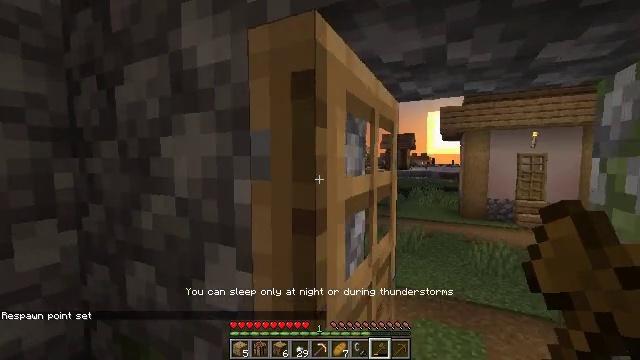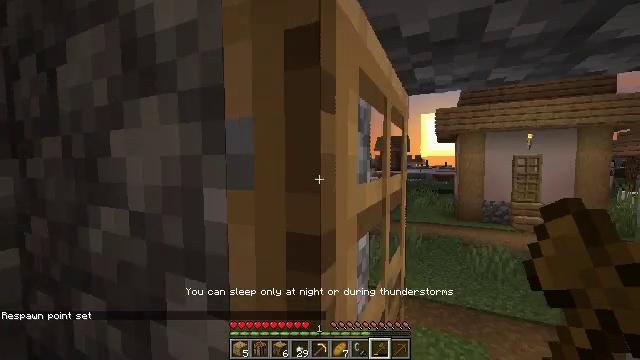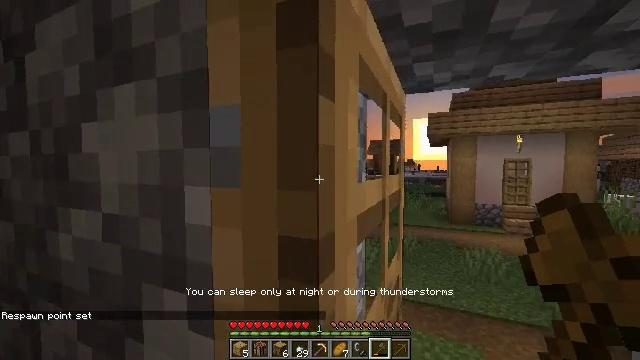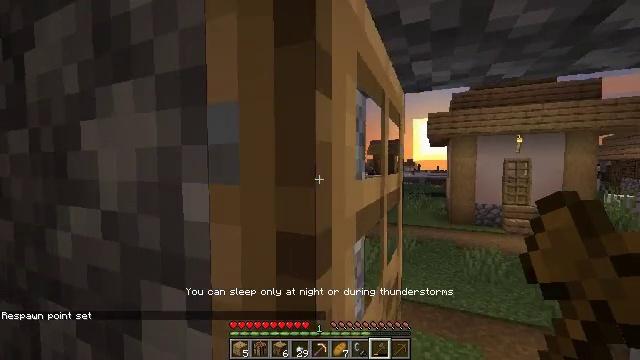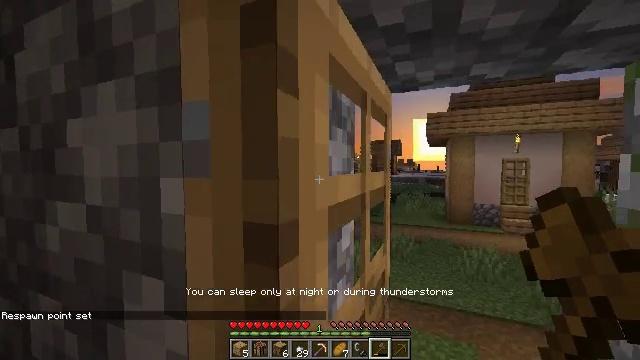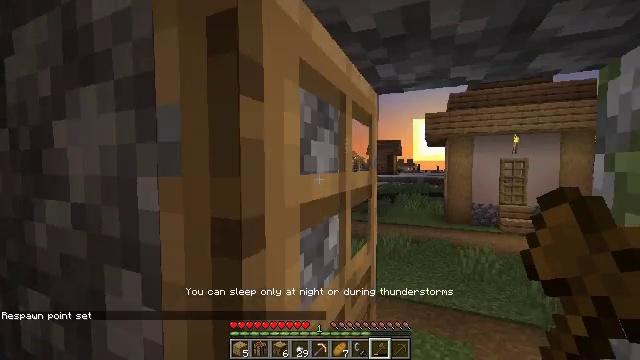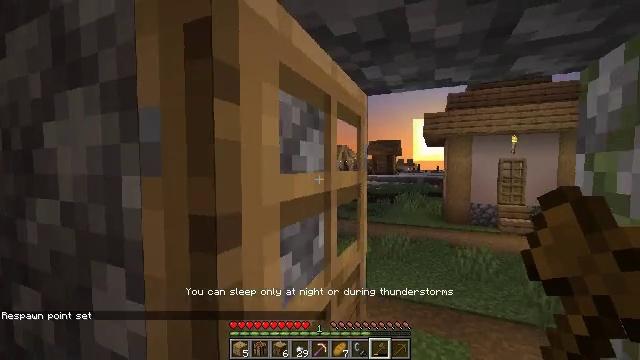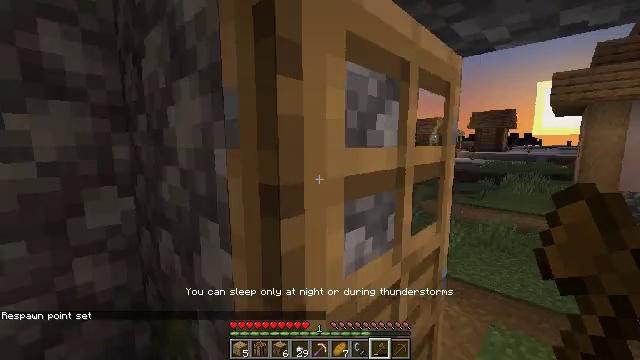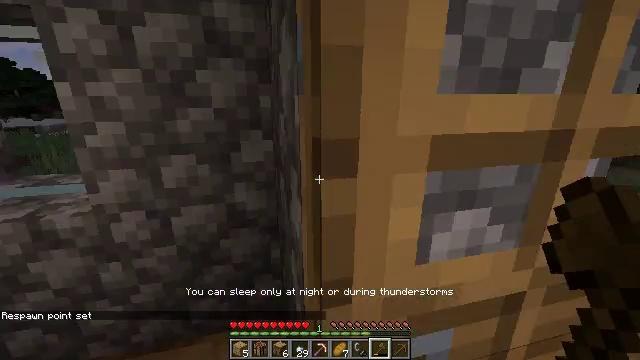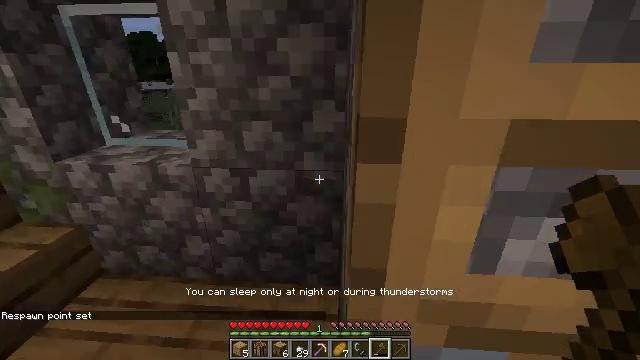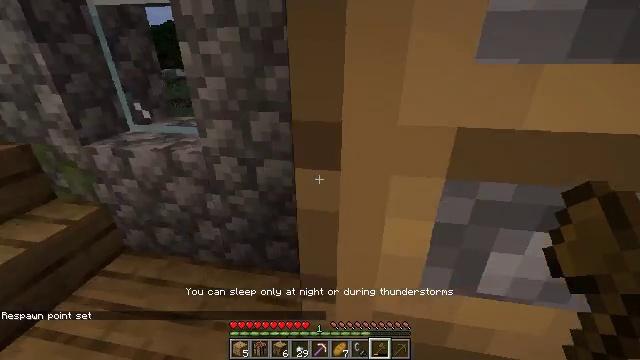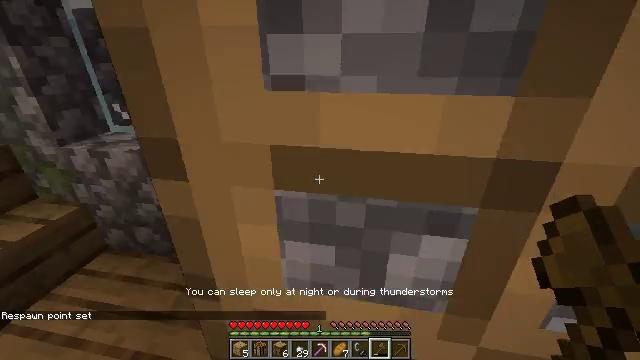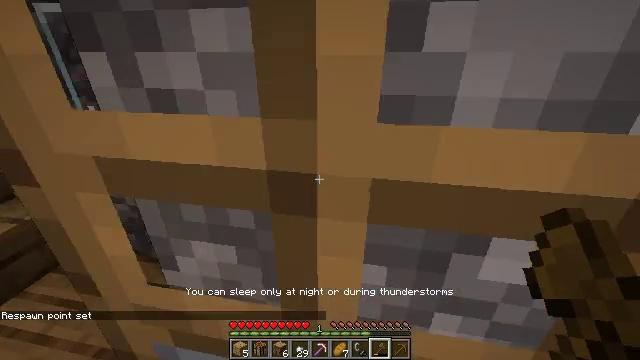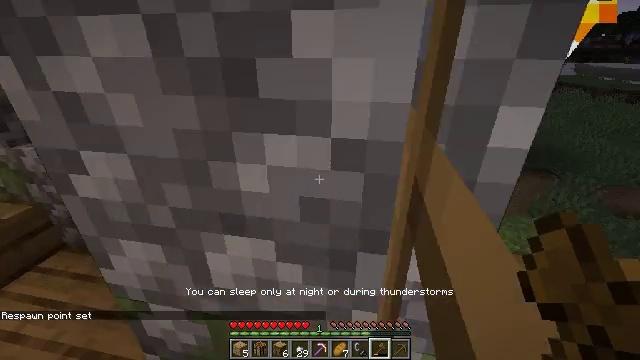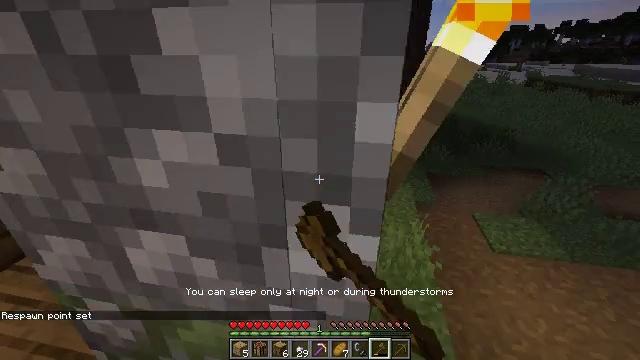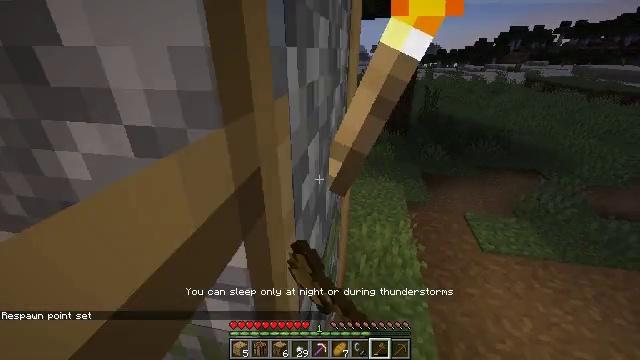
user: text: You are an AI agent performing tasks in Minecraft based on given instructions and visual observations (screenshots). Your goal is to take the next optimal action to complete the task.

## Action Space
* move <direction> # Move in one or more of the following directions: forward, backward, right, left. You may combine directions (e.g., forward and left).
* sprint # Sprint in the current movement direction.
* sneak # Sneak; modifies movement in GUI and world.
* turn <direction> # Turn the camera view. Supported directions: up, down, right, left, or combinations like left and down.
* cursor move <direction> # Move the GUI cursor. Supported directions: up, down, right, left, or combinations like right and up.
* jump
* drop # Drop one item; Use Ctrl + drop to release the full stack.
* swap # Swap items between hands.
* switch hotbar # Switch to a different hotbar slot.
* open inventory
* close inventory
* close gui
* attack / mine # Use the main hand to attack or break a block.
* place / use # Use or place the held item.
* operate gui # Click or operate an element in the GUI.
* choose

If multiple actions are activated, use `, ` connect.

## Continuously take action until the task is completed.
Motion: motion action
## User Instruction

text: Mine the yellow bed to pick it up.
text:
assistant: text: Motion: move forward, turn right
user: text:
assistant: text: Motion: move forward and move right, turn right
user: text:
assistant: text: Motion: move forward and move right
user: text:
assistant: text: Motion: move forward and move right
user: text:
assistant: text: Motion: move forward and move right
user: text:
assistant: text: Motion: move forward and move right
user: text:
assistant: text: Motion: move forward and move right, turn left and down
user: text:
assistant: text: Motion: move forward and move right, turn left and down
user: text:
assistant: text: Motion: move forward and move right, turn left and down
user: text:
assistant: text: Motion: move forward and move right, turn left and down
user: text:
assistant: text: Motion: move right
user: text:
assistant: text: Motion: move right
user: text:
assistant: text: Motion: move right, use / place
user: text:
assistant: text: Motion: move right, use / place
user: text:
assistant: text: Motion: move right
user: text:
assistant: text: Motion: move right, turn right and up
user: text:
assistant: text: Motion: move forward and move right, turn right and up
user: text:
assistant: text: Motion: move forward and move right, turn right and up
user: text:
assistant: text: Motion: move forward and move right
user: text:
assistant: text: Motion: move forward and move right, turn right
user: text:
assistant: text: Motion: move forward, turn right
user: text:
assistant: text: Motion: move forward, turn right
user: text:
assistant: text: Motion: move forward
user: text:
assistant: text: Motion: move forward
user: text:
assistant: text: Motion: move forward
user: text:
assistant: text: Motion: move forward, turn right
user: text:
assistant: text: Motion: move forward, turn right
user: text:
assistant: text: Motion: move forward, turn right
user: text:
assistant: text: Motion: no_op
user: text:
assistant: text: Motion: move forward